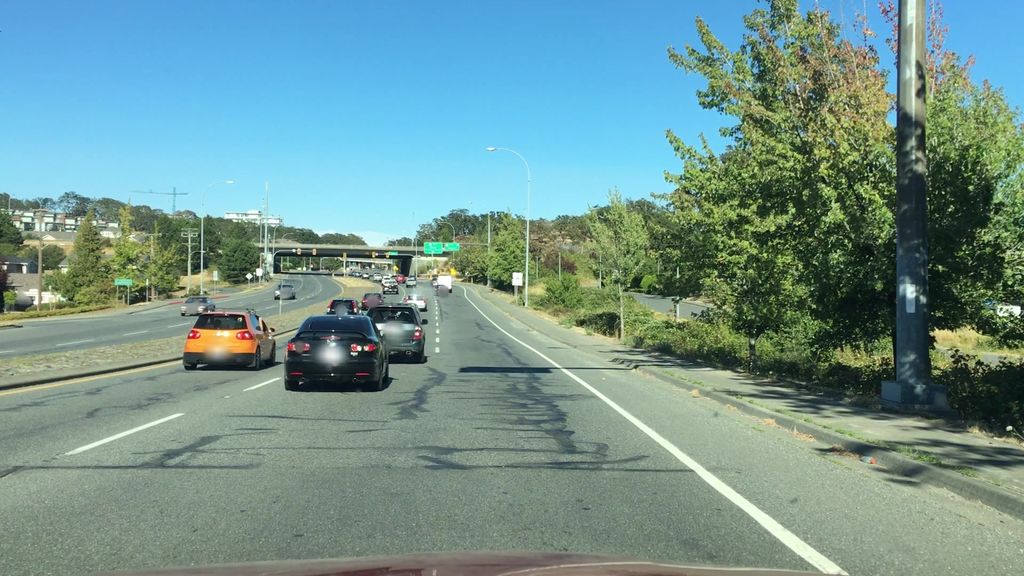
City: victoria